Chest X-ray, AP view. Patient: 42 years old, sex F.
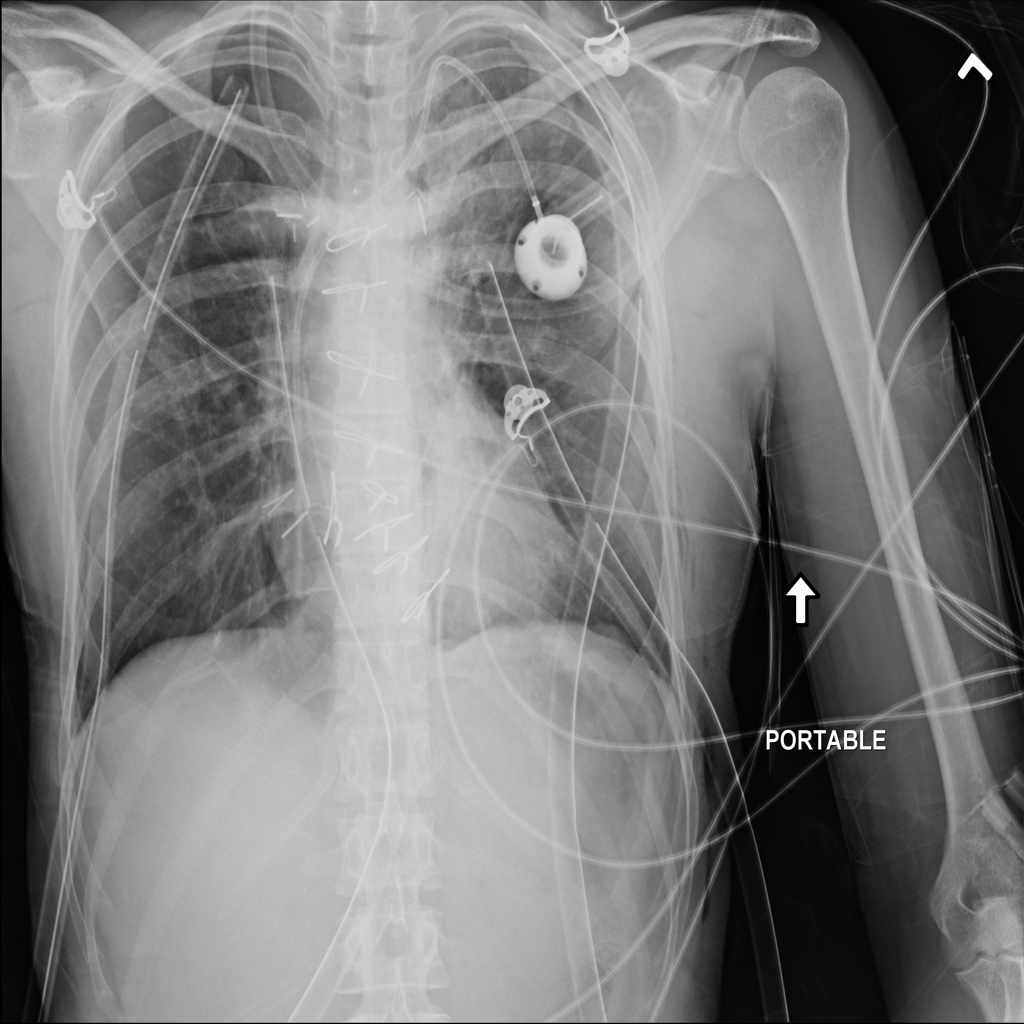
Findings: Pneumothorax